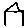
Label: house